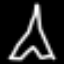
Label: The Eiffel Tower